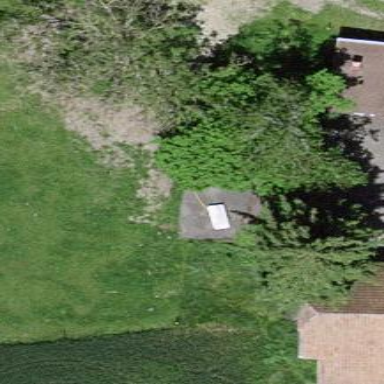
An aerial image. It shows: Shed.